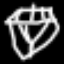
Label: diamond